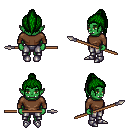
a pixel art fantasy rpg character, female body template, orc, green skin, brown long-sleeve shirt, metal pants, green long topknot hairstyle, metal boots, spear, four views (front, back, left, right), 2x2 character sprite sheet, small pixel art, hard edges, no anti-aliasing